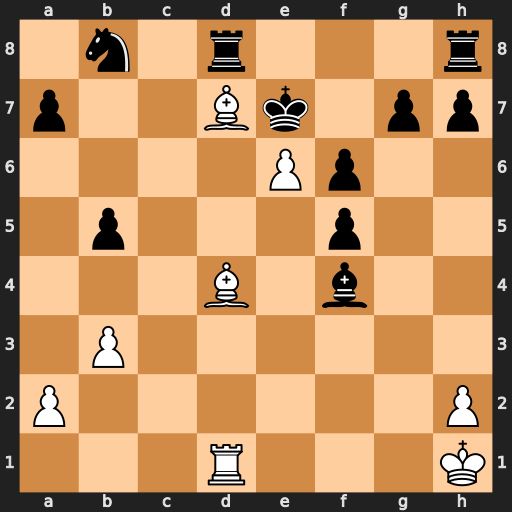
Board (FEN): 1n1r3r/p2Bk1pp/4Pp2/1p3p2/3B1b2/1P6/P6P/3R3K
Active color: w
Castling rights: -
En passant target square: -
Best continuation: Bc5+ Bd6 Bxd6#